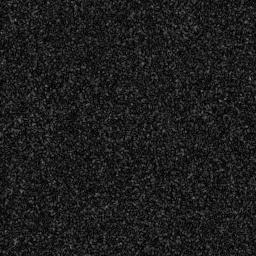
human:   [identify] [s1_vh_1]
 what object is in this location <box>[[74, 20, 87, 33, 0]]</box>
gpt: <ref>1 medium ship at the top right</ref>